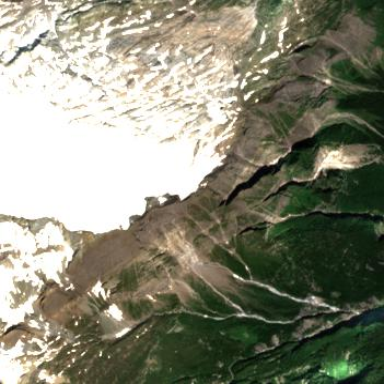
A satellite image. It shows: Stunning view of glacier.